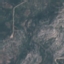
Land use / land cover class: HerbaceousVegetation